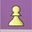
Piece: wP